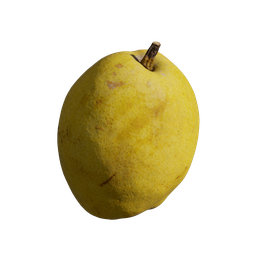
Label: nature